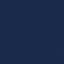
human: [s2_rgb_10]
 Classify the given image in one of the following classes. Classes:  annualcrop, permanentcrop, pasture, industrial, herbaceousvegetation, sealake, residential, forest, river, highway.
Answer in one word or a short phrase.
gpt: SeaLake